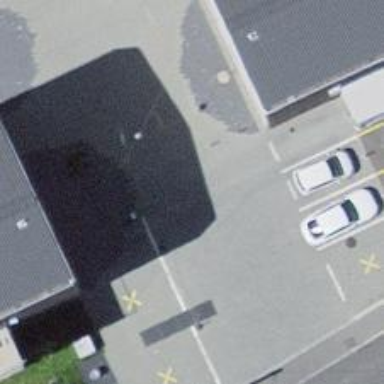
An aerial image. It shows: Bollard barrier.